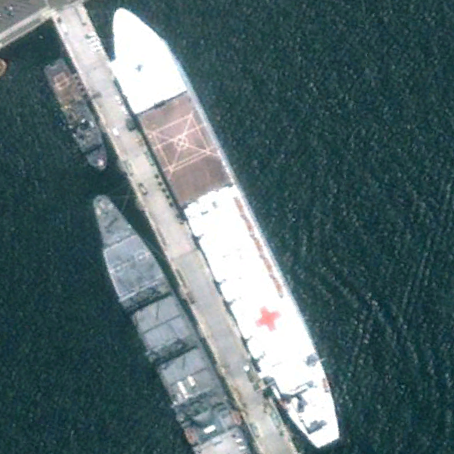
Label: civil